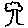
Label: tree